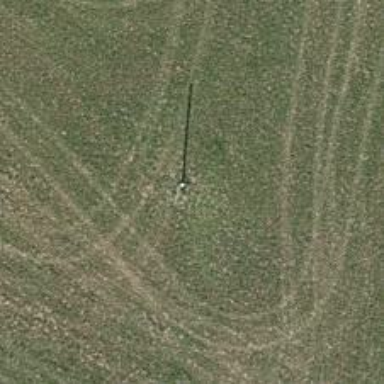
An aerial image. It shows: Power pole.